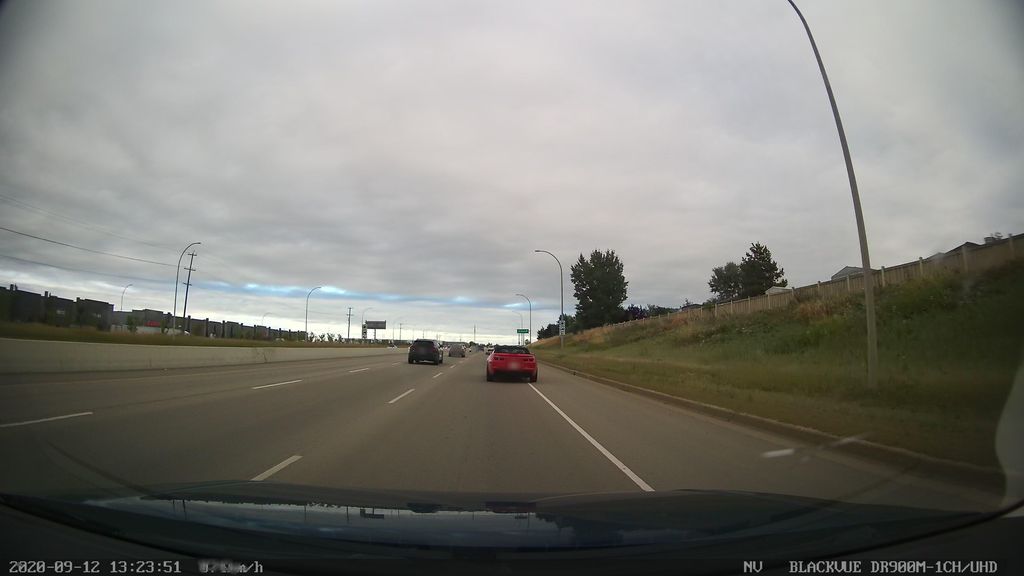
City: edmonton